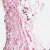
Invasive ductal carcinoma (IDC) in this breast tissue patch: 0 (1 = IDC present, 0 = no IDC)